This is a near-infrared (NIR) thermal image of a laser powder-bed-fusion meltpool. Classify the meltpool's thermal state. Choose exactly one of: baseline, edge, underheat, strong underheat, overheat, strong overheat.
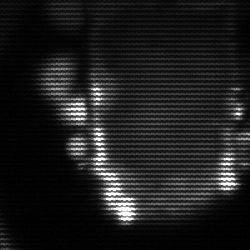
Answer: baseline